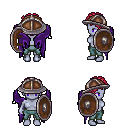
a pixel art fantasy rpg character, female body template, dark elf, purple skin, purple wings, teal pants, ruby red curly afro hairstyle, chain helm, shield, four views (front, back, left, right), 2x2 character sprite sheet, small pixel art, hard edges, no anti-aliasing